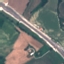
Land use / land cover: Highway